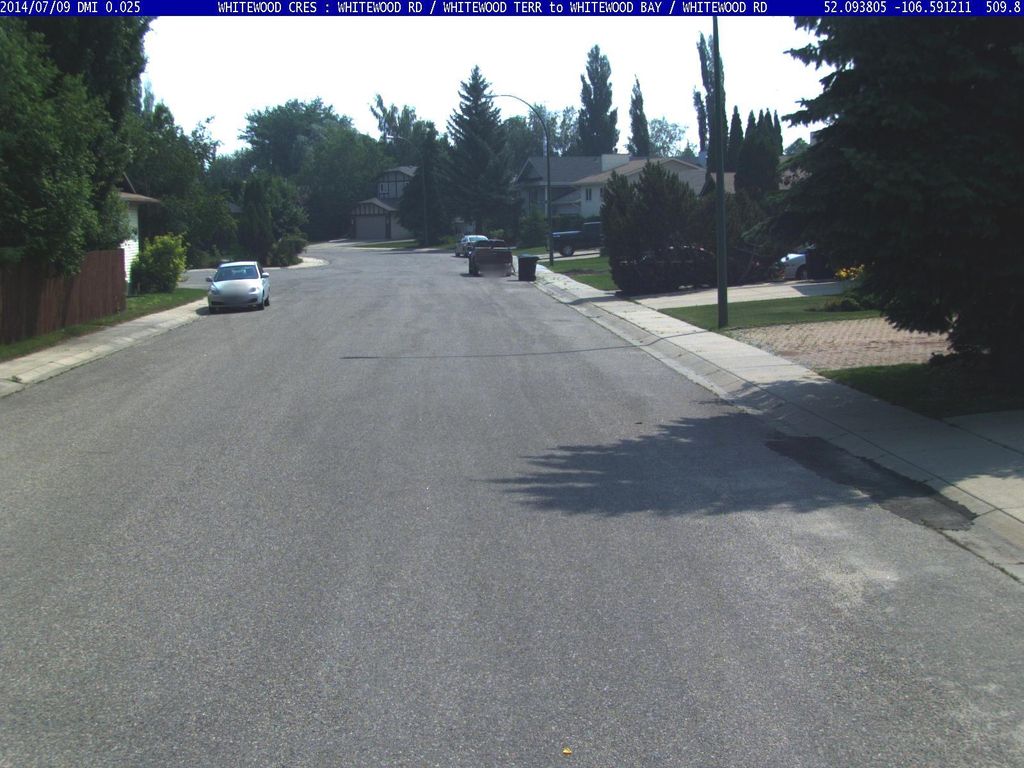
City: saskatoon